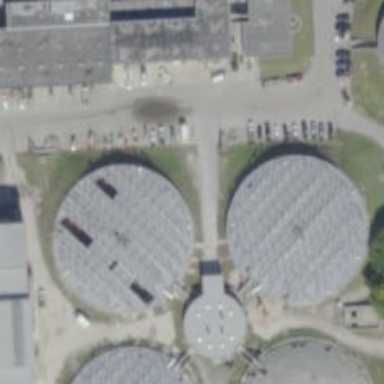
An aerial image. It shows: Domed storage tank building.